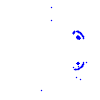
Particle: kaon